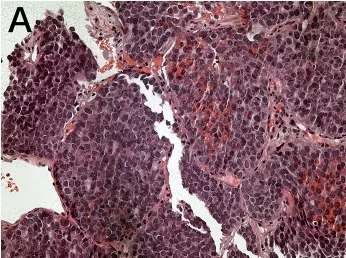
Histopathology of lung metastesis. Hematoxylin, and ,eosin staining (magnification: x200).
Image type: pathology (h&e)